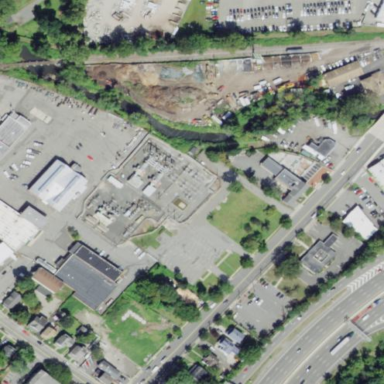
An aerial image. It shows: Substation with power equipment.